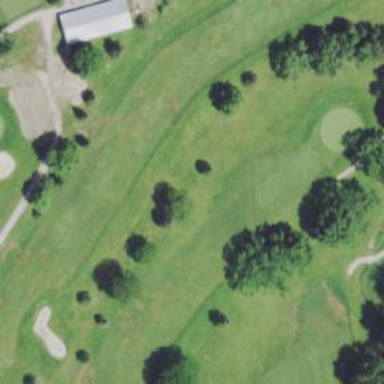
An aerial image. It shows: Golf fairway surrounded by grass.